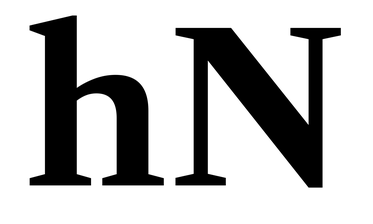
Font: LibreCaslonText_Bold